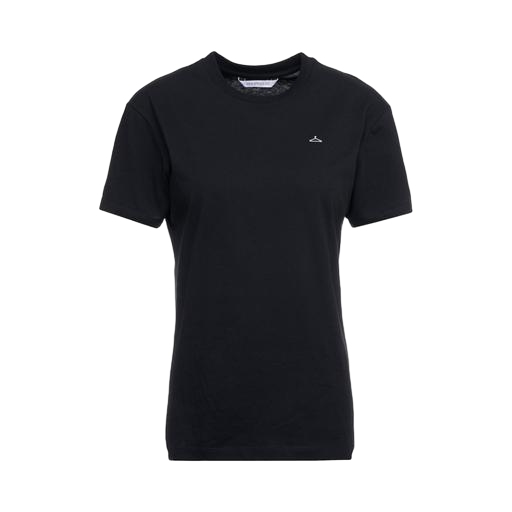
mid t-shirt, black classic round neck t-shirt, ss t-shirt, white background